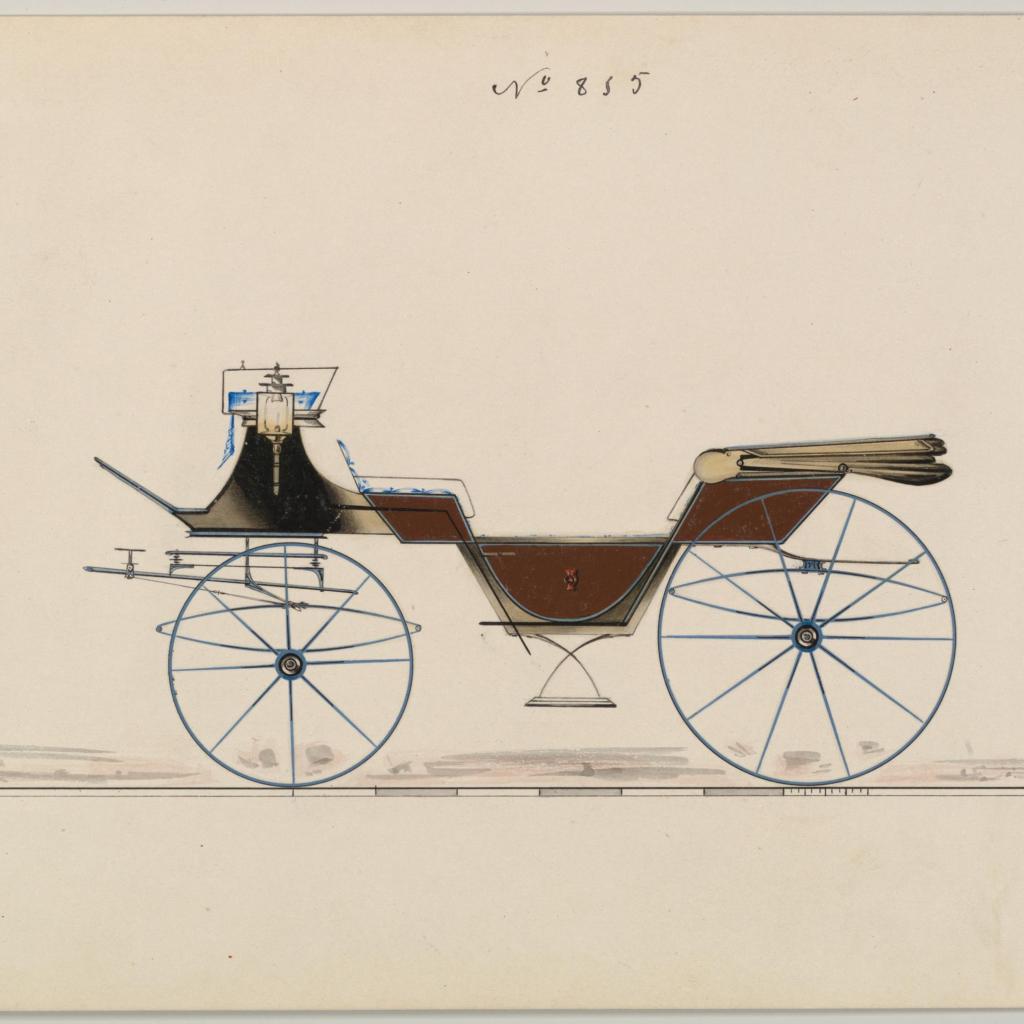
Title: Design for Vis-à-vis, no. 815
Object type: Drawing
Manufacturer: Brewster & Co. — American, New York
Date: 1850–70
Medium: Pen and black ink, watercolor and gouache with gum arabic
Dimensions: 6 1/16 x 9 1/8 in. (15.4 x 23.2 cm)
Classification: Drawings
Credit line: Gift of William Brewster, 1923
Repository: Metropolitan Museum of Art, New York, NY